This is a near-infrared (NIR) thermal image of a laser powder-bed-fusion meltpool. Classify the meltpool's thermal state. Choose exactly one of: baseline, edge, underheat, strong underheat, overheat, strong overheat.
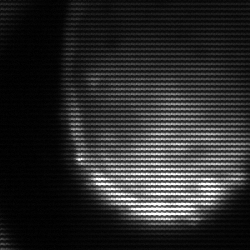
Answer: edge